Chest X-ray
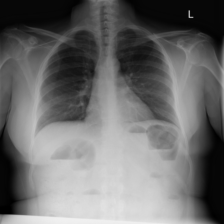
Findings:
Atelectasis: negative
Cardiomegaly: negative
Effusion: negative
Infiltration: negative
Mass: negative
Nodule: negative
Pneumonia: negative
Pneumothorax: negative
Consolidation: negative
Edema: negative
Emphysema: negative
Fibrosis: negative
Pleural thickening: negative
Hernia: negative